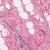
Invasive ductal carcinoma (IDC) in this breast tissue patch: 0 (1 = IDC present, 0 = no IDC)